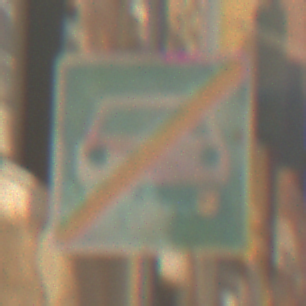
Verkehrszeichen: EndeKraftfahrstrasse
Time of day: Midday
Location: Outdoor (Urban)
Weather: Clear
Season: NotSpecified
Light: Natural